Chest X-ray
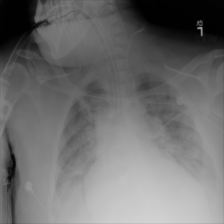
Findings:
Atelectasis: negative
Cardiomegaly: negative
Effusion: negative
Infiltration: negative
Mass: negative
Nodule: negative
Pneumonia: negative
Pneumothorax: negative
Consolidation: negative
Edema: negative
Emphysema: negative
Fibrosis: negative
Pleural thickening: negative
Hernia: negative